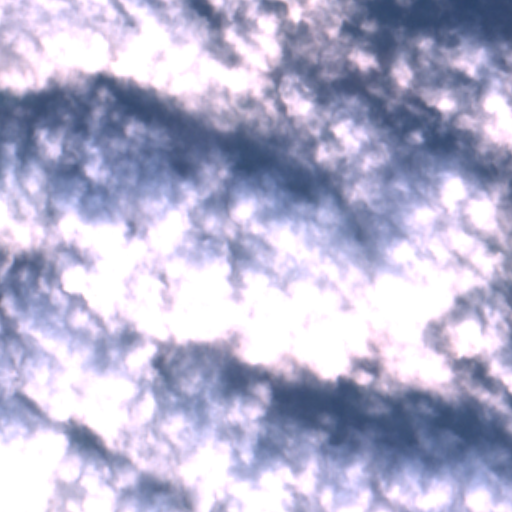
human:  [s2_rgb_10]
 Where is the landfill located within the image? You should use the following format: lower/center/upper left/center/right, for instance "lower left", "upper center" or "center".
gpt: The landfill is located in the upper left of the image.
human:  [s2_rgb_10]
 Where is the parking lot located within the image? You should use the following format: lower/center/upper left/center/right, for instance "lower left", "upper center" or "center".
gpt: There is no parking lot in the image.